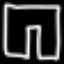
Label: pants